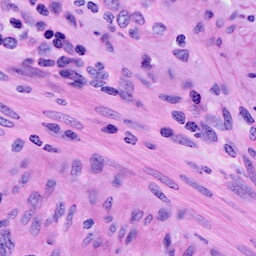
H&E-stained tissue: Cervix